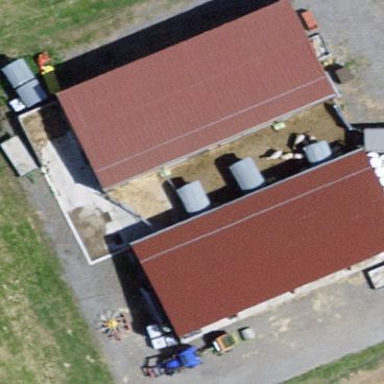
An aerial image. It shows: Farm auxiliary building.